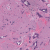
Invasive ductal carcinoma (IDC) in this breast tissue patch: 1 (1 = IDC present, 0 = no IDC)